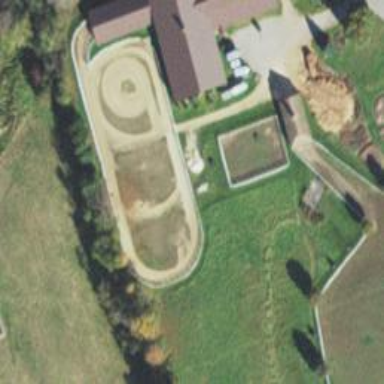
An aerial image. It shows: Bridleway track for equestrian sport on leisure land.